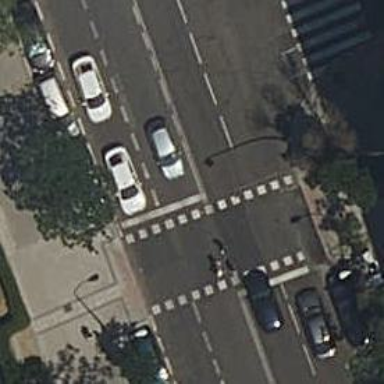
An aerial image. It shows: Road with traffic signals at the crossing.